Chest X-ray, PA view. Patient: 60 years old, sex M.
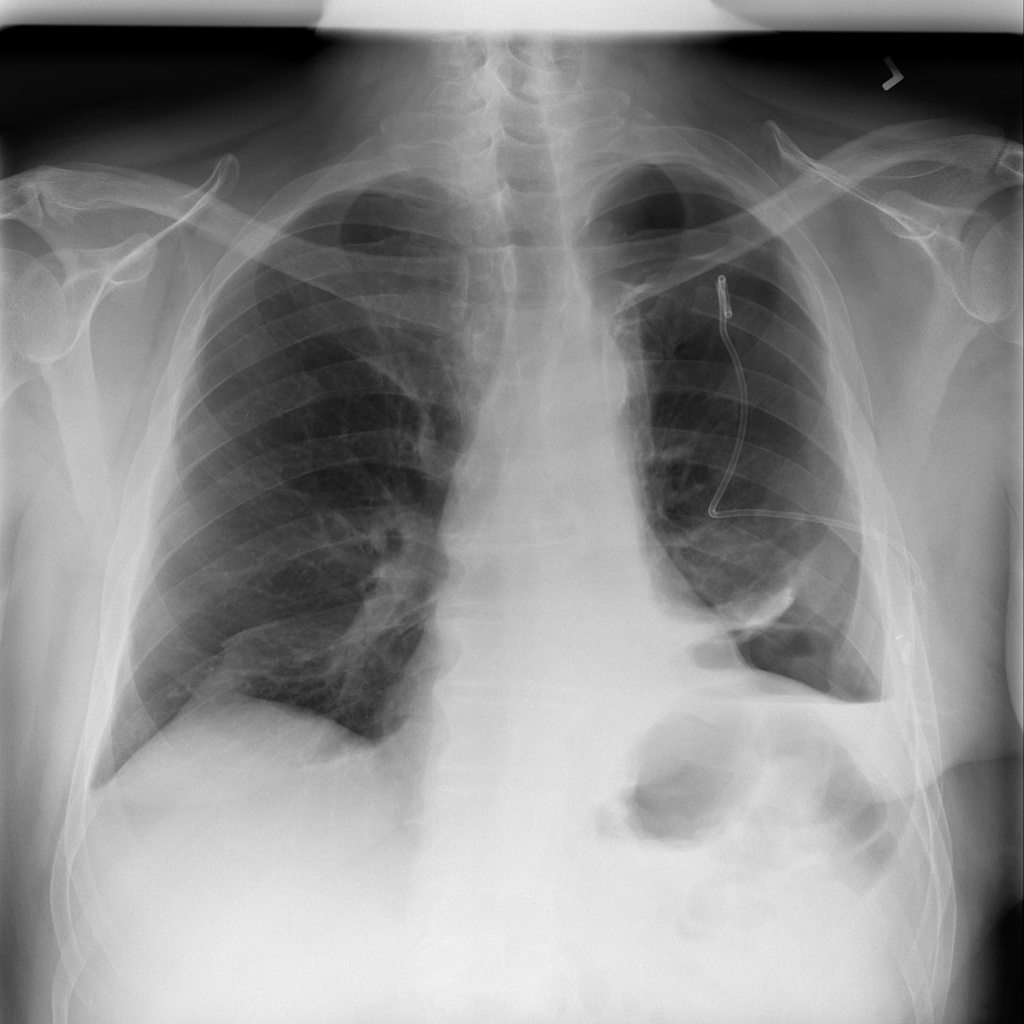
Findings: No Finding